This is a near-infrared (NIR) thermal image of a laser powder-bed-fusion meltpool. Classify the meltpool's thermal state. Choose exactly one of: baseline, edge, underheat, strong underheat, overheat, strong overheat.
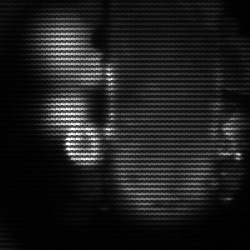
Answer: strong underheat